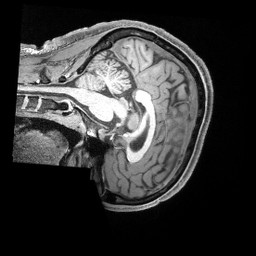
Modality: T1w
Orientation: sagittal
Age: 26
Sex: male
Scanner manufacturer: siemens
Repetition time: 2.4 s
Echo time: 0.00231 s